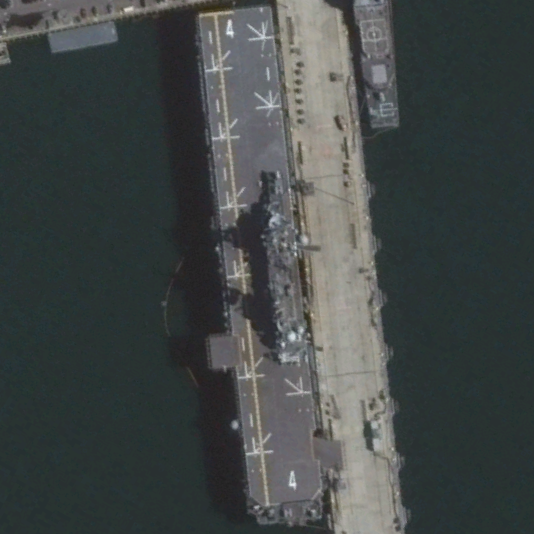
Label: assault